Field crop: tomato
Growth stage: 2
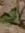
Species: solanum